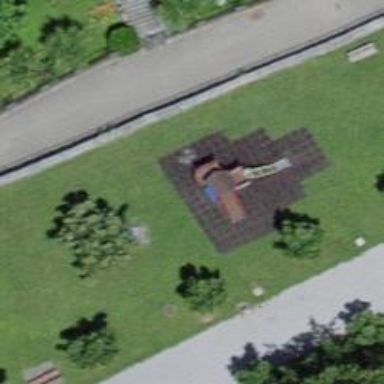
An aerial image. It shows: Playground area for leisure land.